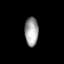
Tissue: lung
Cell type: Endothelial cells
Senescence score: 0.5663
Nuclear area (px): 383
Mean DAPI intensity: 160.279